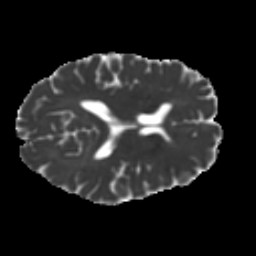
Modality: MD
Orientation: axial
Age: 28
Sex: male
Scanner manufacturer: ge
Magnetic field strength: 3 T
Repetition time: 7.8 s
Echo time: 0.061 s